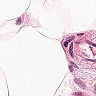
Metastatic tissue present: no